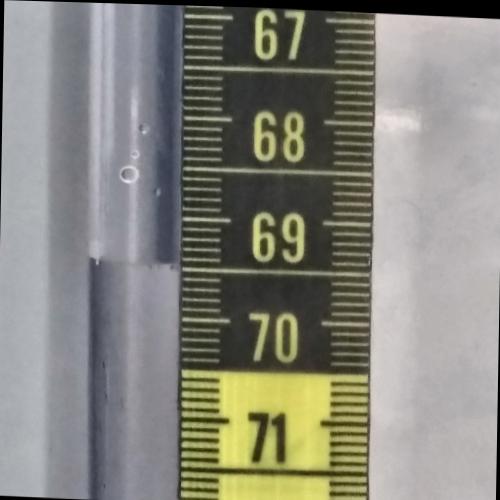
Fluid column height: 69.5 cm